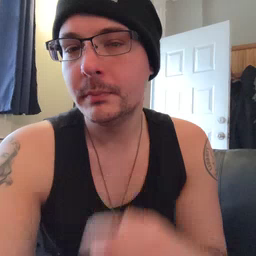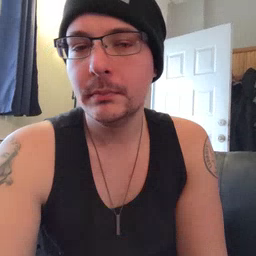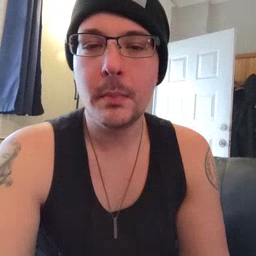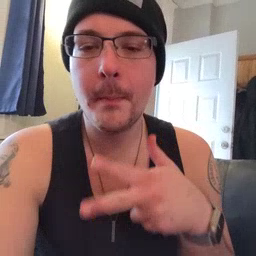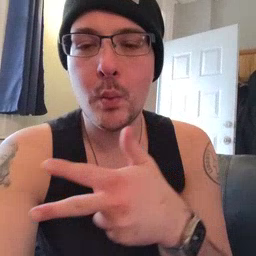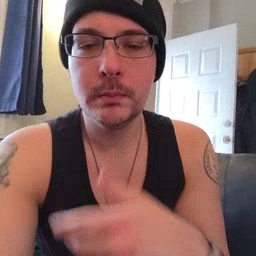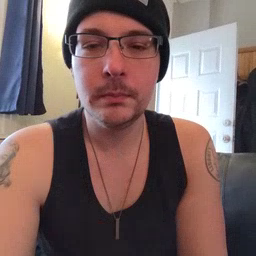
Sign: boat